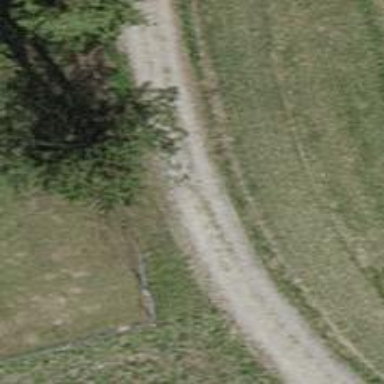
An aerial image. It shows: Compacted grade3 track.